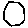
Label: hexagon